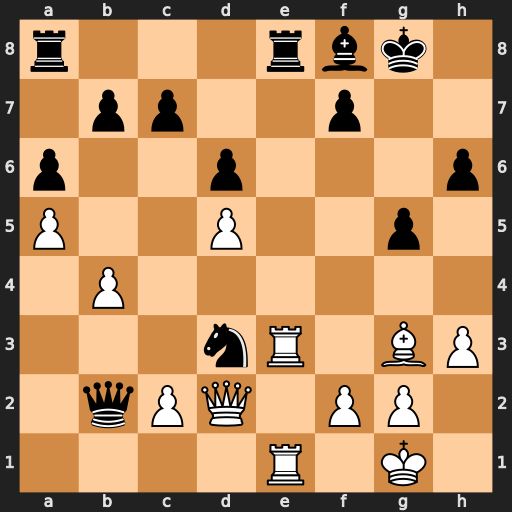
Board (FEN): r3rbk1/1pp2p2/p2p3p/P2P2p1/1P6/3nR1BP/1qPQ1PP1/4R1K1
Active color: w
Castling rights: -
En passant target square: -
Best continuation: Rxe8 Rxe8 Rxe8